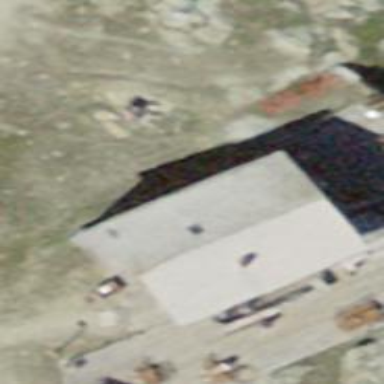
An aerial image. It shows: Restaurant.